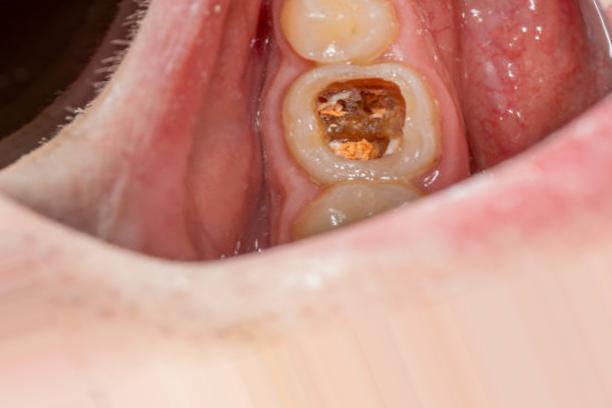
Condition: Caries